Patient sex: M
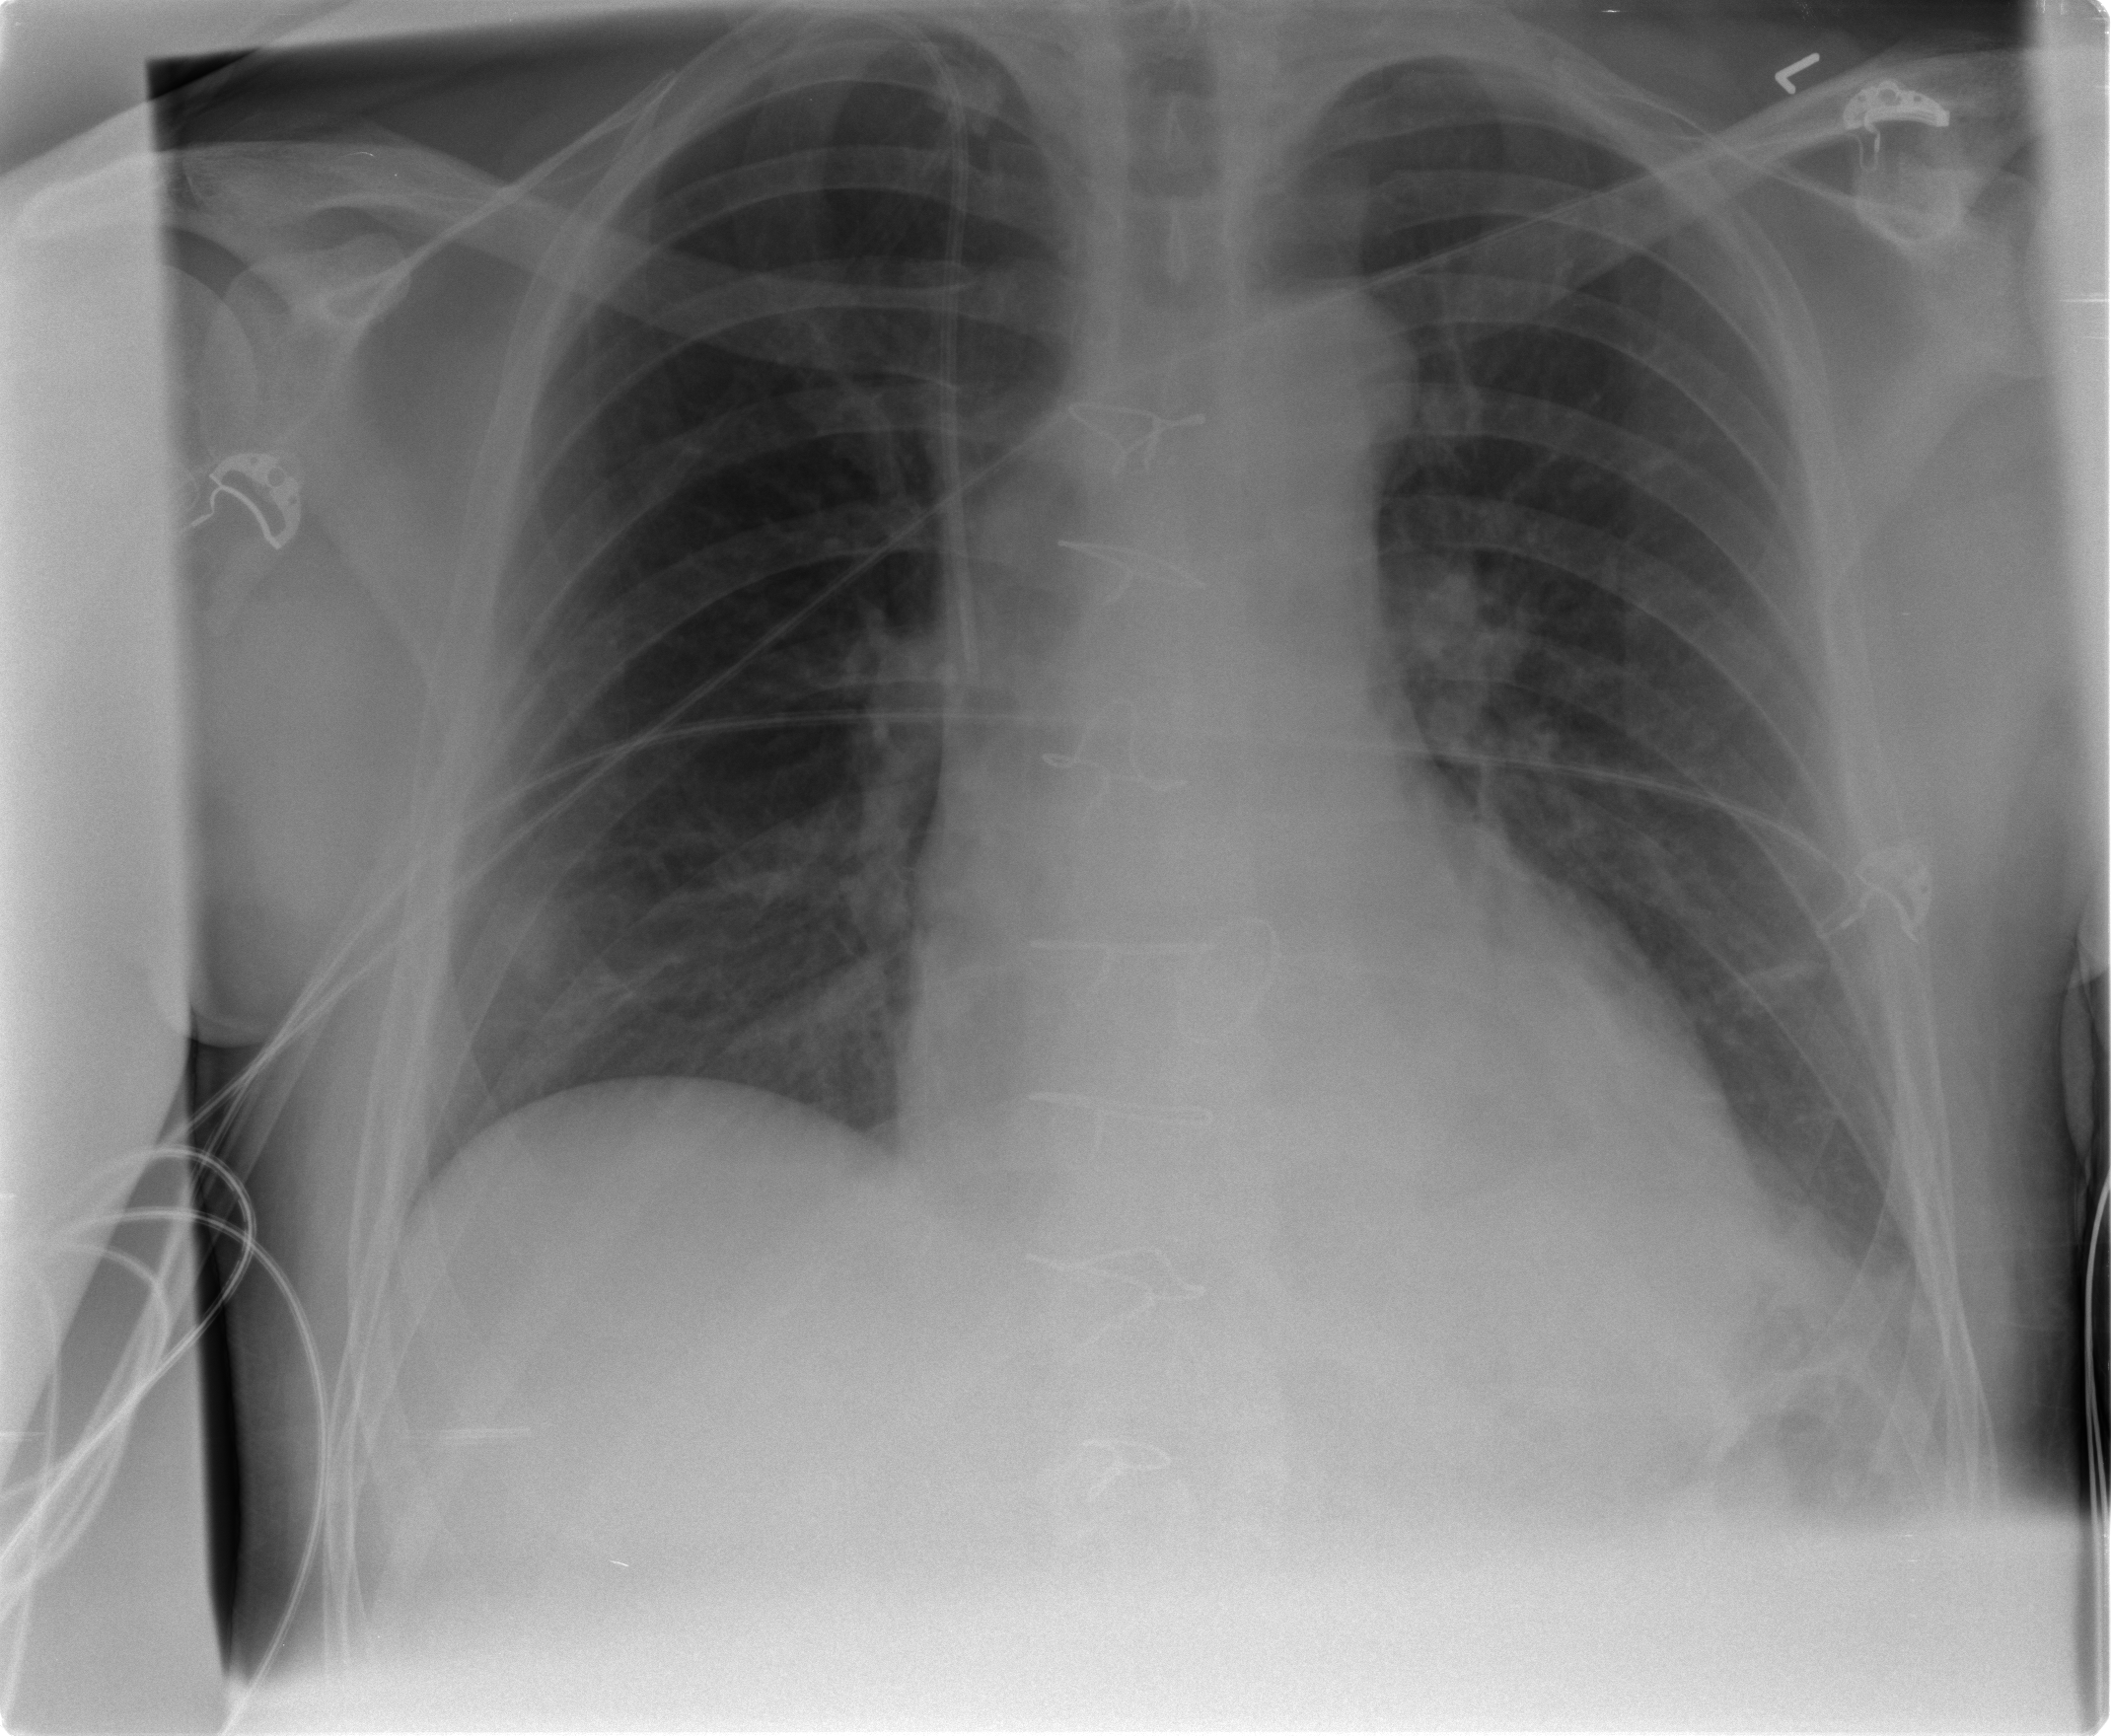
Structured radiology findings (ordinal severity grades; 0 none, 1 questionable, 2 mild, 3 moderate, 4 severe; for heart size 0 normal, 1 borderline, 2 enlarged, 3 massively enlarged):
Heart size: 2
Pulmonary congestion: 0
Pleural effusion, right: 0
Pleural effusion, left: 1
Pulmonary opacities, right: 0
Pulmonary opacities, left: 0
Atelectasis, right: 2
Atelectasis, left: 2